Brain MRI, t2w sequence, axial 2D slice.
Patient: age 25, sex F, weight 78 kg, height 1.78 m
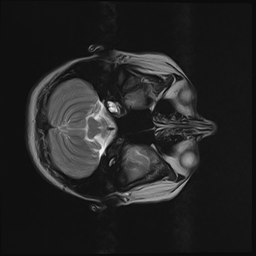